Question: I'm trying to make use of the parallel_tests gem but when I try to execute "rake parallel:create" I get an error message "can't convert Module into string". Am I including the file wrong? Here is my rakefile.
'''
require 'rubygems'
require 'cucumber'
require 'cucumber/rake/task'
require 'parallel_tests/tasks'
Cucumber::Rake::Task.new(:features) do |t|
t.profile = 'default'
end
task :default => :features
'''

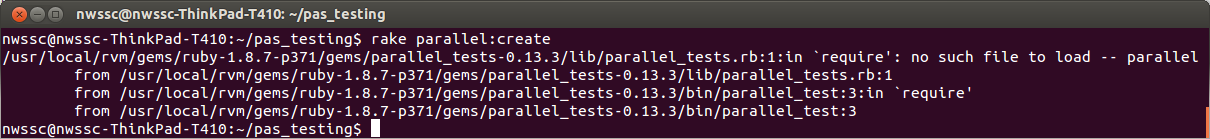
Answer: I was able to include the 'parallel_tests' tasks using:
'''
require 'parallel_tests/tasks'
'''
instead of your:
'''
require 'parallel_tests'
import ParallelTests
'''
(the "import" keyword is probably some DSL construct in rake that expects String and not Module?)